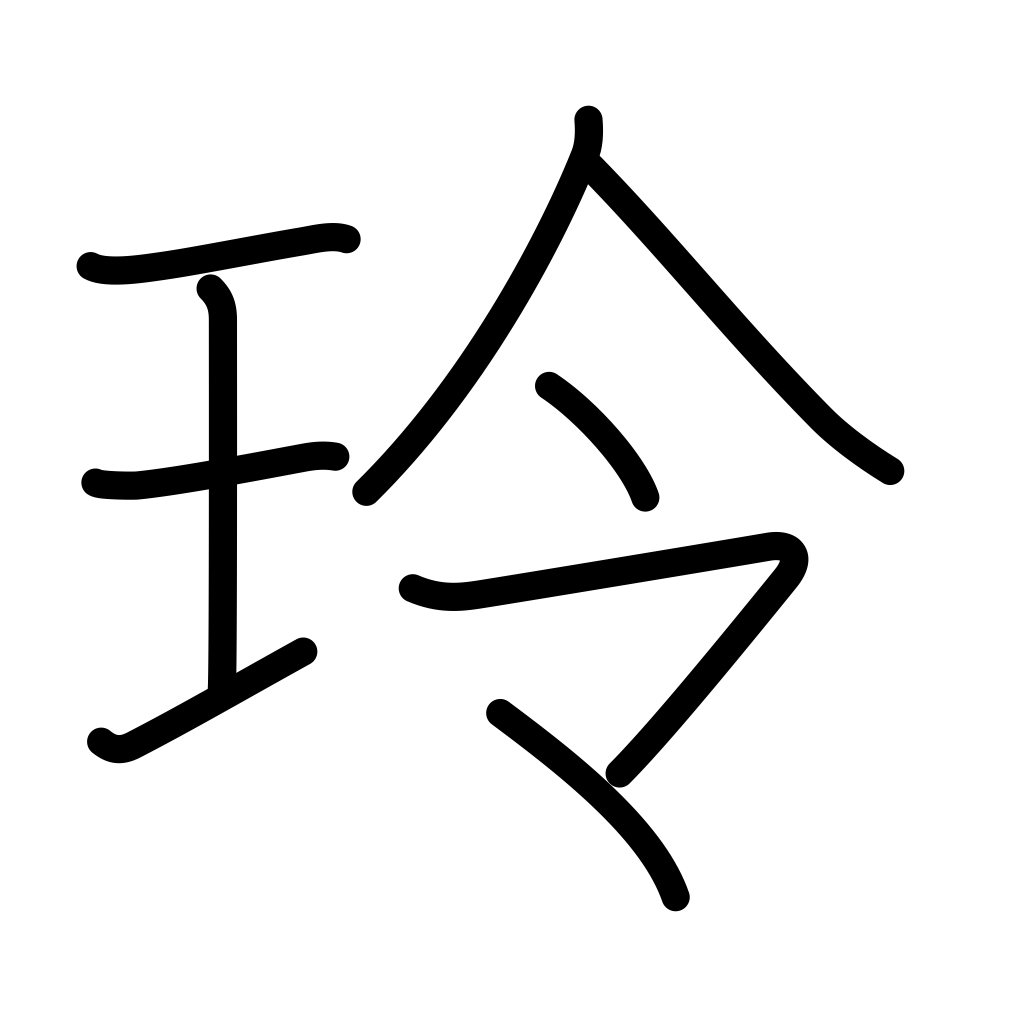
Meaning: sound of jewels